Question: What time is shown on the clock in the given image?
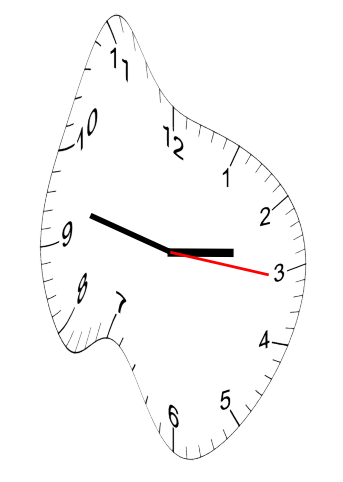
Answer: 02:47:16